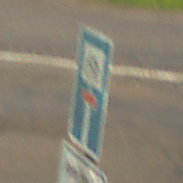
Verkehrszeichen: SackgasseRadverkehrDurchlaessig
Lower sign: HinweisGeaenderteVorfahrtVerkehrsfuehrungVerkehrsregelung3
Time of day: Midday
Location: Outdoor (RoadRail)
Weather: PartlyCloudy
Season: NotSpecified
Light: Natural